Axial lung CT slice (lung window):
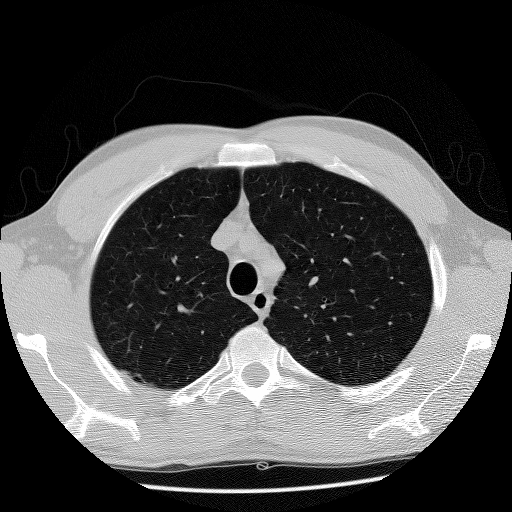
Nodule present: no